Question: How can I set series labels for chart legend in candlestick Google chart?

Code:
'''
var chart_options = {
legend: {
position: 'bottom'
}
};
var chartdata = [
[new Date(2014, 3, 1), 95,100,98,110, null,null,null,null],
[new Date(2014, 3, 2), 98,98,102,103, null,null,null,null],
[new Date(2014, 3, 3), 90,102,95,105, 91,103,96,106],
[new Date(2014, 3, 4), 93,95,103,103, 94,96,104,104],
[new Date(2014, 3, 5), 94,103,104,105, 95,104,105,106],
];
chart1 = new google.visualization.CandlestickChart(document.getElementById('chart'));
chart1.draw( google.visualization.arrayToDataTable(chartdata,true), chart_options);
'''
Source: <URL>
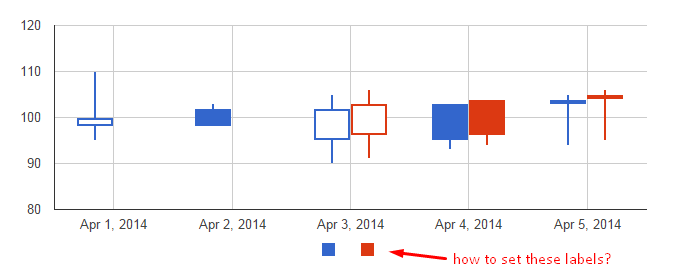
Answer: I've found the solution. The key is to use syntax with :
'''
// this is correct
var chartdata = new google.visualization.DataTable();
chartdata.addColumn( ... );
chartdata.addRows( ... );
chart1.draw(chartdata, chart_options);
'''
instead of :
'''
// this is wrong
var chartdata = [...];
chart1 = new google.visualization.CandlestickChart(document.getElementById('chart'));
chart1.draw( google.visualization.arrayToDataTable(chartdata,true), chart_options);
'''
Full working JS:
'''
var chart_options = {
legend: {
position: 'bottom'
},
hAxis: {
//format: "H:mm"
}
};
var chartdata = new google.visualization.DataTable();
chartdata.addColumn('datetime', 'Datum');
chartdata.addColumn('number', 'label 1');
chartdata.addColumn('number', '');
chartdata.addColumn('number', '');
chartdata.addColumn('number', '');
chartdata.addColumn('number', 'label 2');
chartdata.addColumn('number', '');
chartdata.addColumn('number', '');
chartdata.addColumn('number', '');
chartdata.addRows([
[new Date(2014, 3, 1), 95,100,98,110, null,null,null,null],
[new Date(2014, 3, 2), 98,98,102,103, null,null,null,null],
[new Date(2014, 3, 3), 90,102,95,105, 91,103,96,106],
[new Date(2014, 3, 4), 93,95,103,103, 94,96,104,104],
[new Date(2014, 3, 5), 94,103,104,105, 95,104,105,106],
]);
chart1 = new google.visualization.CandlestickChart(document.getElementById('chart'));
chart1.draw(chartdata, chart_options);
'''
jsfiddle: <URL>